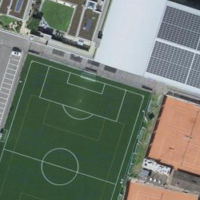
EUNIS habitat code: 53
Species observed at this site:
Corvus corone
Podiceps cristatus
Cyanistes caeruleus
Fulica atra
Anas platyrhynchos
Larus canus
Aythya fuligula
Fringilla coelebs
Passer domesticus
Aegithalos caudatus
Carduelis carduelis
Passer montanus
Chroicocephalus ridibundus
Turdus merula
Larus michahellis
Cygnus olor
Parus major
Erithacus rubecula
Pica pica
Motacilla alba